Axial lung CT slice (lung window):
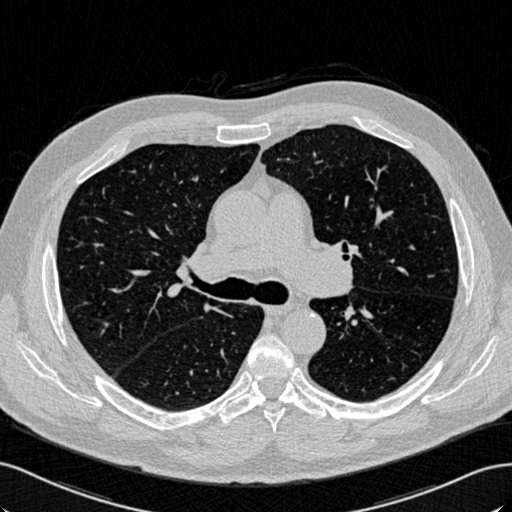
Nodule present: no